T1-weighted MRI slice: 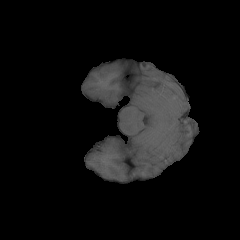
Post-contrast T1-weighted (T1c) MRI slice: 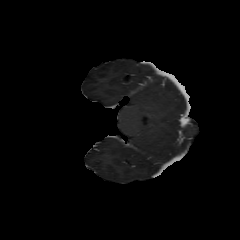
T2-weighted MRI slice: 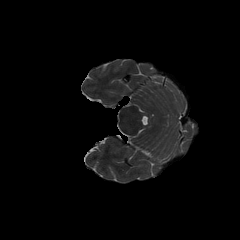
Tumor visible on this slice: no